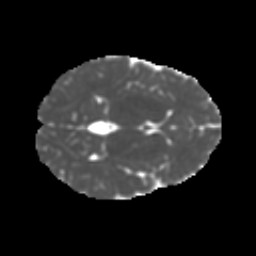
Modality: MD
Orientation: axial
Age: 12
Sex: male
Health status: ill
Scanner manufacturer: ge
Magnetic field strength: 3 T
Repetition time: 6.752 s
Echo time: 0.079 s